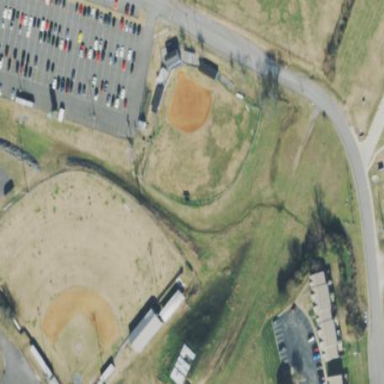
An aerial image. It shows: Baseball pitch for leisure land activities.